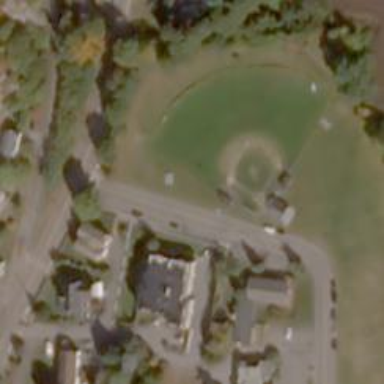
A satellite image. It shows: Baseball pitch for leisure and sports activities.